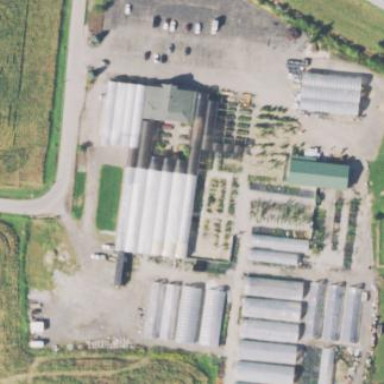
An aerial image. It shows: Greenhouse used for horticulture.